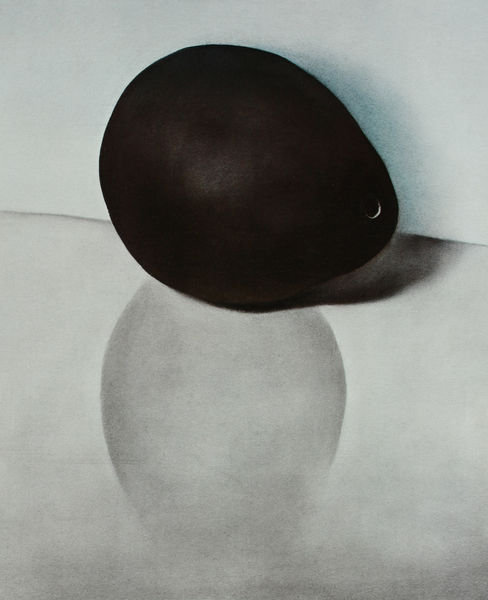
Titel: Single Alligator Pear
Künstler: Georgia O'Keeffe
Institution: Privatsammlung
Schlagwörter: blau, dunkel, gemälde, kopf, schatten, weiß, grün, braun, glas, grau, hell, hintergrund, holz, kreide, licht, marmor, schwarz, tisch, zeichnung, eis, obst, ball, hochformat, malerei, alt, wand, blass, schädel, bild, spiegel, öl, horizont, spiegelung, boden, realismus, kontrast, schräg, oval, rund, frucht, gemüse, skulptur, stilleben, stillleben, ecke, schlagschatten, spiegelbild, moderne, abstrakt, modern, formen, grafik, schattierung, violett, einfach, kaffee, realistisch, spiegeln, glatt, plastik, liegend, fotorealistisch, surrealismus, foto, kante, avocado, schild, unterlage, gemalt, linie, oberfläche, form, plastisch, schraffur, loch, strich, bläulich, kugel, helm, malen, tischplatte, photo, real, kartoffel, kühl, grund, reflex, gespiegelt, drehung, objekt, kuben, nuss, kubisch, hohl, pilz, übereinander, pur, kern, kontast, zwilling, bohne, wenig, eigenfarbe, milchig, lichtpunkt, falsch, aubergine, brancusi, zeitgenössische kunst, verlaufend, o'eeffe, georgia, o´keeffe, keefe, georgia o'eefe, magritte, anlehnung, assymetisch, birne ohne stiehl, gemnüse, irrealismus, keeves, kefees, kkeves, kugelschatten, morandi, patricia o'eefe, wand linie